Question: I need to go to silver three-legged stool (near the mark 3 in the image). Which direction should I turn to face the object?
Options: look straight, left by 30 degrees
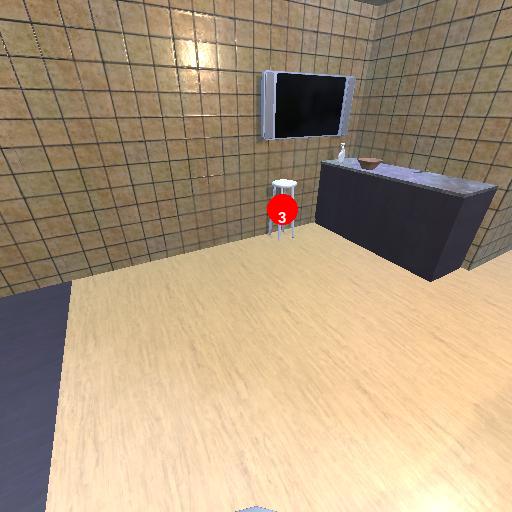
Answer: look straight